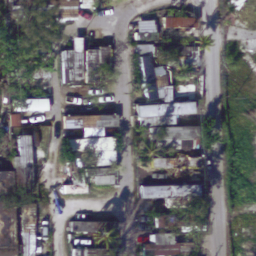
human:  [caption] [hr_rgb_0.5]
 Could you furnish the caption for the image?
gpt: Lots of mobile homes with plants beside in the mobile home park .

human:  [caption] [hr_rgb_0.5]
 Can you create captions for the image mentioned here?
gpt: Many mobile homes are arranged haphazardly in the mobile home park .

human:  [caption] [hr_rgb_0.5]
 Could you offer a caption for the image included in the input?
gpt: Many mobile homes are arranged haphazardly in the mobile home park with plants flourish .

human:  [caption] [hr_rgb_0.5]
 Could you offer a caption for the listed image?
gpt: Many mobile homes arranged haphazardly in the mobile home park and some roads go through this area .

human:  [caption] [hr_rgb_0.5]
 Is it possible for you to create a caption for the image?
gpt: Lots of mobile homes arranged haphazardly and some roads go through this area .